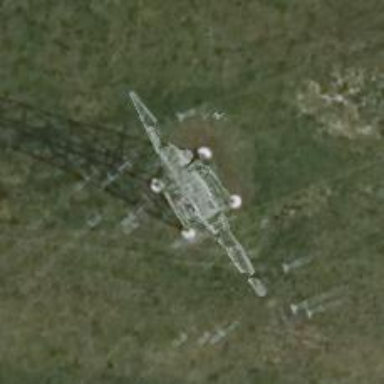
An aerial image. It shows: Power tower.